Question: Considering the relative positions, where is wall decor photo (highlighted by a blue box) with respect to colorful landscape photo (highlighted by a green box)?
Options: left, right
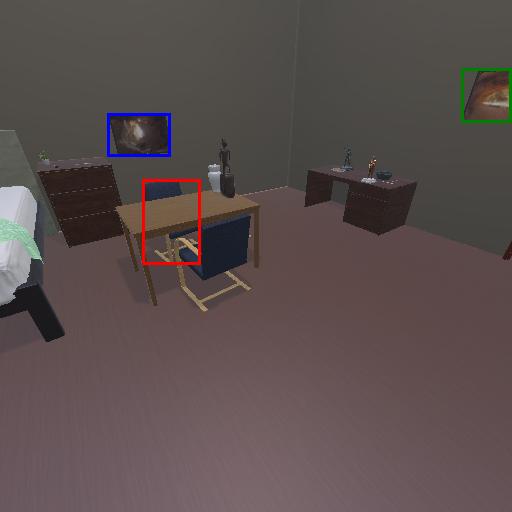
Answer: left